Question: I have a 'datagrid' with some 'TextColumn' and one 'DataGridCheckBoxColumn'. I bind it with a 'itemsource' that contains a boolean and I can see that my 'checkboxes' or checked or not by the boolean everything is OK at this point.
But the checkboxs cells are in ReadOnly even if I assign 'IsReadOnly = False'. I can't find the right and clean way to enable the editing.
I dont need data validation but juste to be able to edit and check those checkboxes.

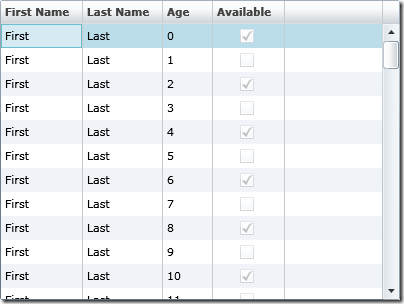
Answer: Is the binding mode set to TwoWay on the DataGridCheckBoxColumn ?
This code works for me.
'''
<data:DataGrid Grid.Row="1" Width="600" MaxHeight="200"
GridLinesVisibility="Horizontal"
AutoGenerateColumns="False" VerticalScrollBarVisibility="Auto"
HorizontalScrollBarVisibility="Auto"
ItemsSource="{Binding Path=ProductPull.Items, Mode=OneWay}">
<data:DataGrid.Columns>
<data:DataGridCheckBoxColumn Header="Select"
Binding="{Binding Path=IsSelected, Mode=TwoWay}" />
'''
From <URL> here are the binding modes:
'''
Direction of the Data Flow
--------------------------------------------------------------------------------
Each binding has a Mode property, which determines
how and when the data flows. Silverlight enables three types of bindings:
OneTime bindings update the target with the
source data when the binding is created.
OneWay bindings update the target with the
source data when the binding is created and anytime the data changes.
This is the default mode.
TwoWay bindings update both the target and the
source when either changes. Alternately, you can disable
automatic source updates and update the source only at times of your choosing.
In order for automatic target updates to occur,
the source object must implement the INotifyPropertyChanged interface,
as described in the next section.
'''